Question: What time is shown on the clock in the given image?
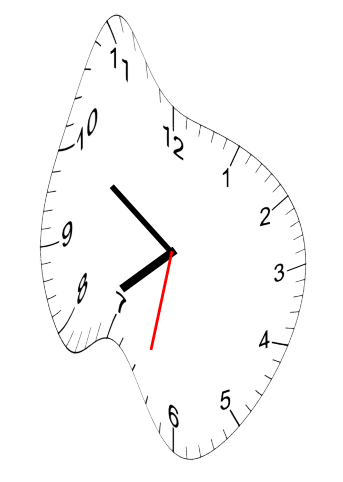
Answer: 07:50:32